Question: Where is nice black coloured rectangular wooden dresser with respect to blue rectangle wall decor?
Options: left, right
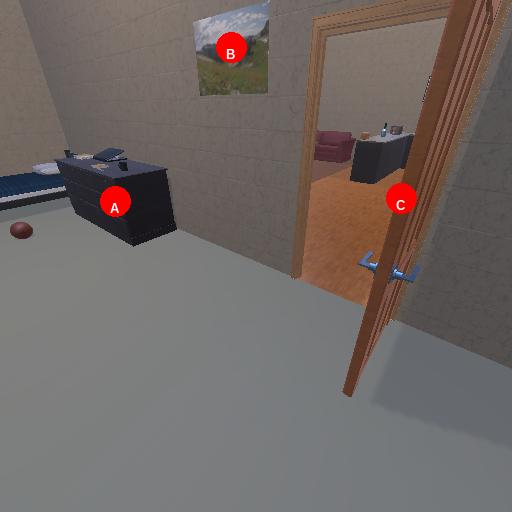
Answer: left